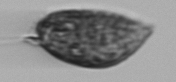
Label: Prorocentrum_micans